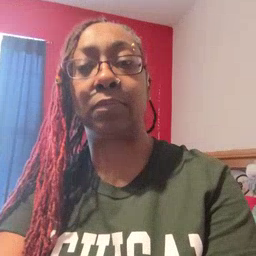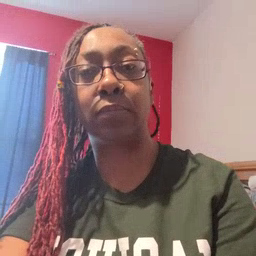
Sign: tree